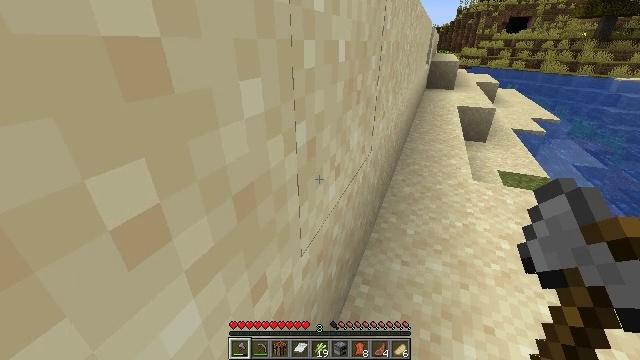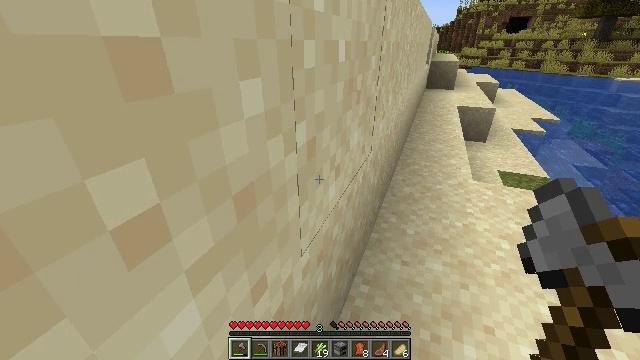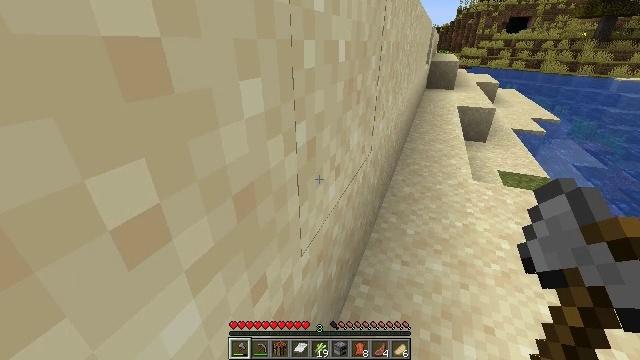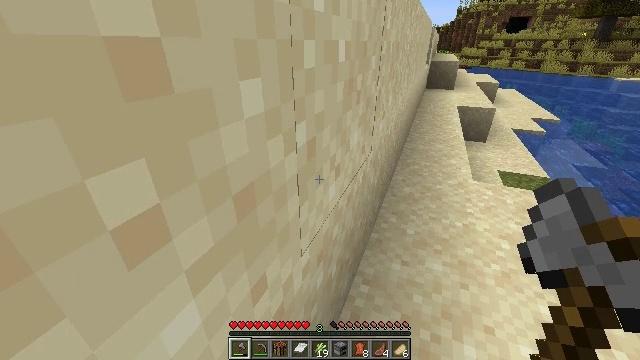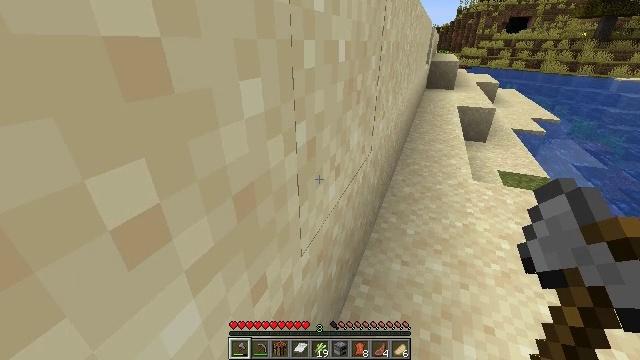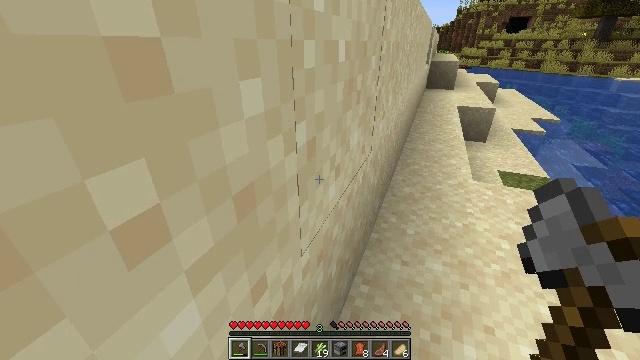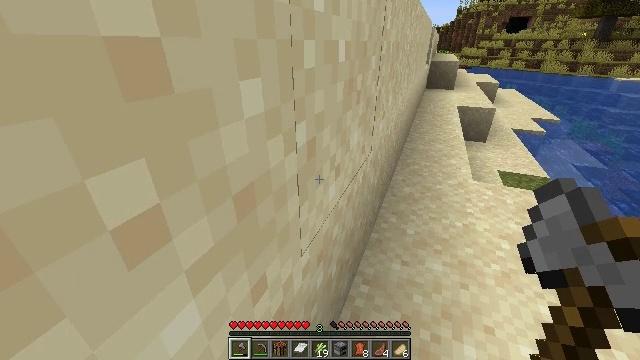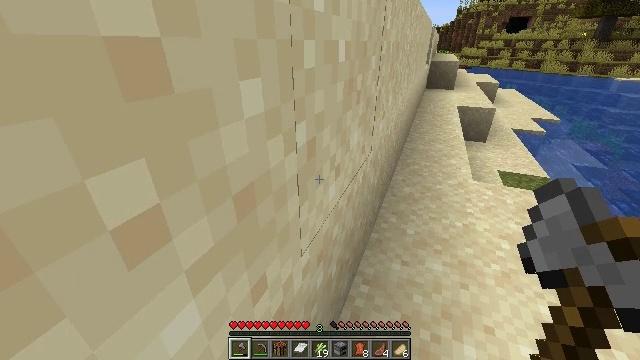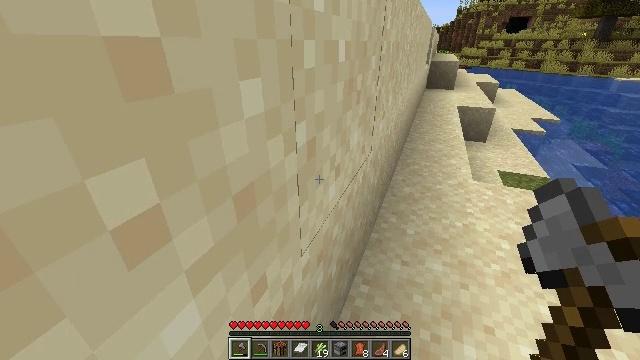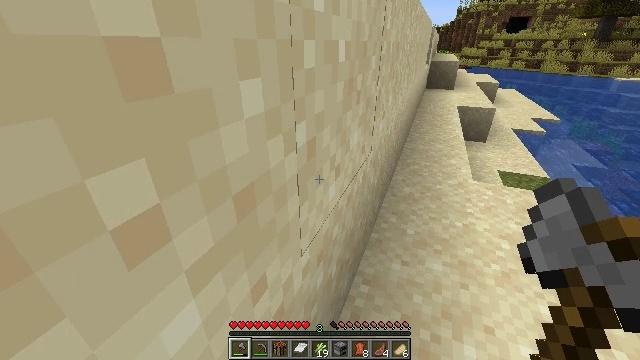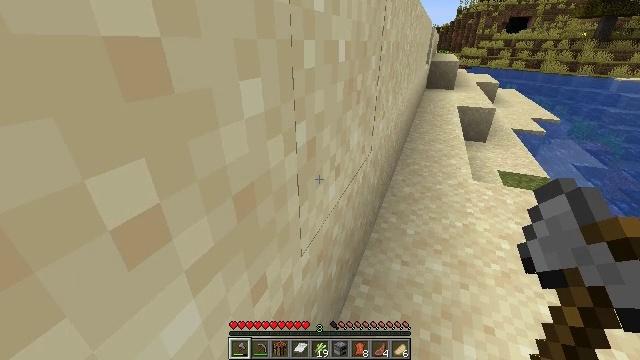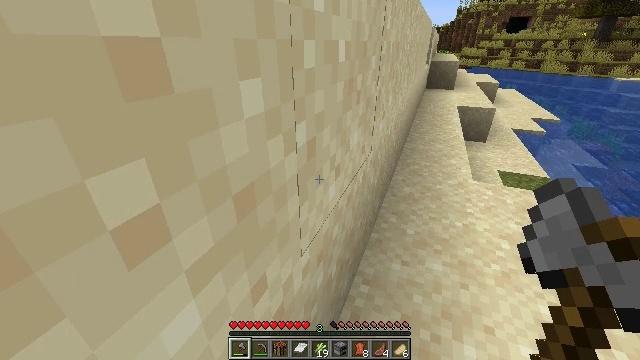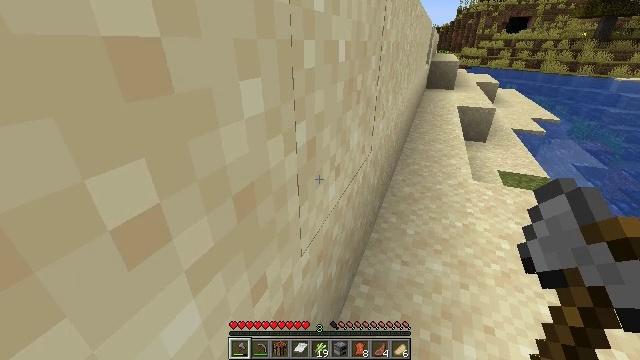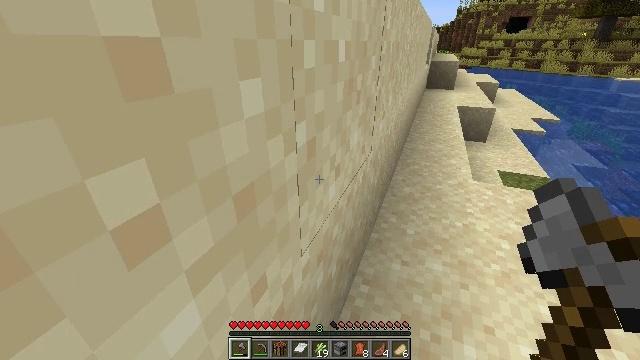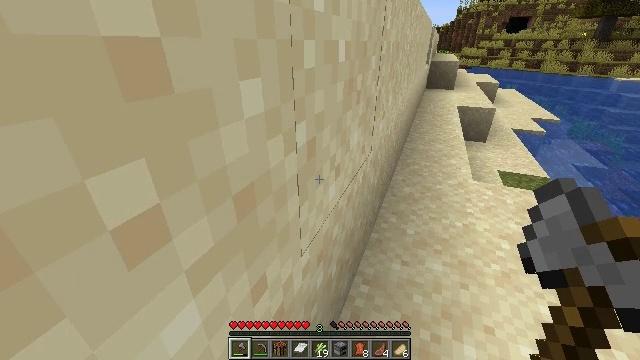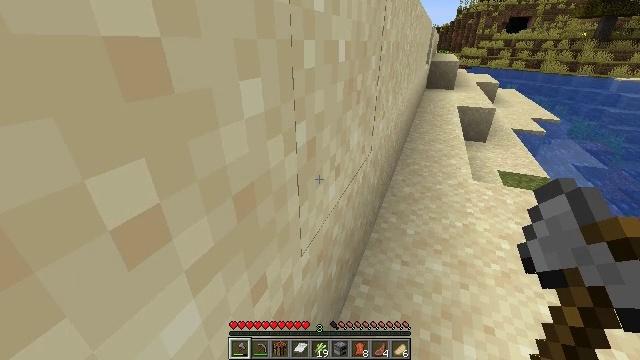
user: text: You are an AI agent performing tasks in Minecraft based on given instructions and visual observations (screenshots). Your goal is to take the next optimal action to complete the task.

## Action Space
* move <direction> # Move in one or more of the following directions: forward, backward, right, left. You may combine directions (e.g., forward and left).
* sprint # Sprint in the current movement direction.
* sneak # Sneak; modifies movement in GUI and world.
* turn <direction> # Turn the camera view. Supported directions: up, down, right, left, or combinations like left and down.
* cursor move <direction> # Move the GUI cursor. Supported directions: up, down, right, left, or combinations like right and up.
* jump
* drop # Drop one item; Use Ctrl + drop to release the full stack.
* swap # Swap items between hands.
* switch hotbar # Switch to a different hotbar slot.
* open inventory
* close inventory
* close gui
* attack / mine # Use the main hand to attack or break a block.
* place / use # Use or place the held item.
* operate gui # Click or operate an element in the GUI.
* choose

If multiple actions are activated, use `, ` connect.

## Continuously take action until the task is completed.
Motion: motion action
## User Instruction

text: Left click to mine the dead bush.
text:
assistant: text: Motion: no_op
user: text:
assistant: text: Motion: no_op
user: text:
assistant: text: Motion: no_op
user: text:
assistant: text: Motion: no_op
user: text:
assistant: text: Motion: no_op
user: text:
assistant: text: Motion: no_op
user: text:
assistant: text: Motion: no_op
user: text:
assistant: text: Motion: no_op
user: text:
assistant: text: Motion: no_op
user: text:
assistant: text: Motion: no_op
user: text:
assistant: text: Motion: no_op
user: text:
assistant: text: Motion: no_op
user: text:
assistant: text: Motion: no_op
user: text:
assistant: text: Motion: no_op
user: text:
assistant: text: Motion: no_op
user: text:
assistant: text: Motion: no_op
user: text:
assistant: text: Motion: no_op
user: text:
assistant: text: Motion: no_op
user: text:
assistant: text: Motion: no_op
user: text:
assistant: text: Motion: no_op
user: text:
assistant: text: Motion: move forward
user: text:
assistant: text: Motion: move forward
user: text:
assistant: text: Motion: move forward
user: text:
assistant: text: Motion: move forward
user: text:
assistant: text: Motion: move forward
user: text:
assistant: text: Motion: move forward
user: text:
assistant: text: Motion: move forward
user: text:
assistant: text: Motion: move forward
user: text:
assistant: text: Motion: move forward
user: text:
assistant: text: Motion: move forward